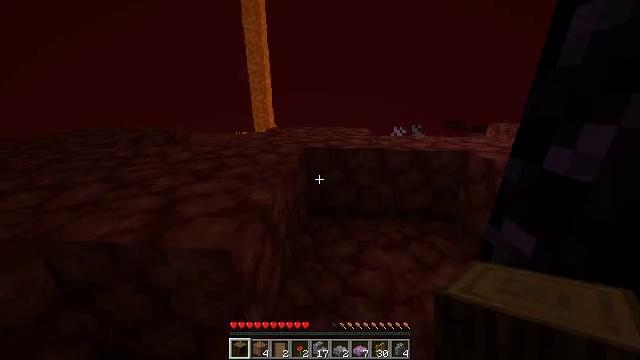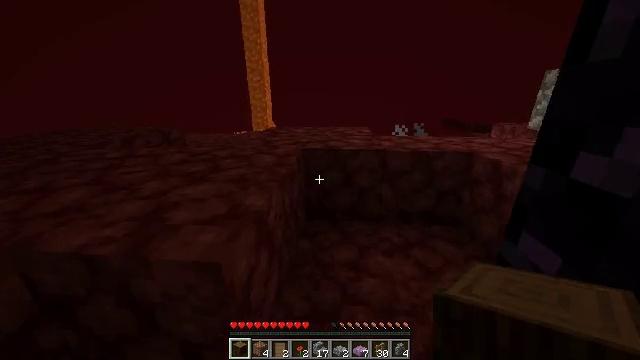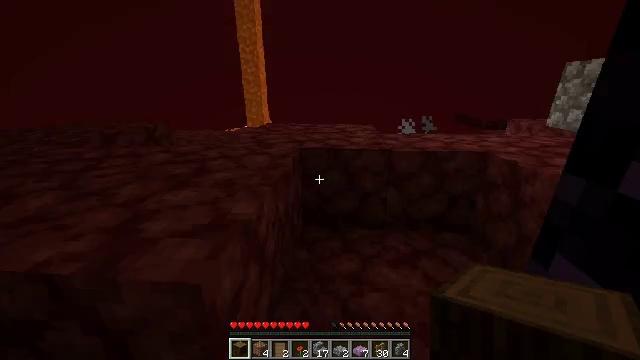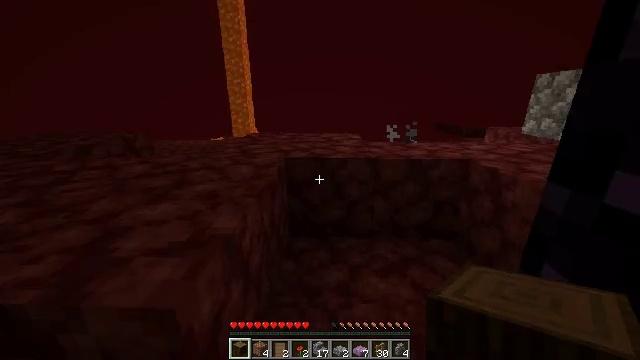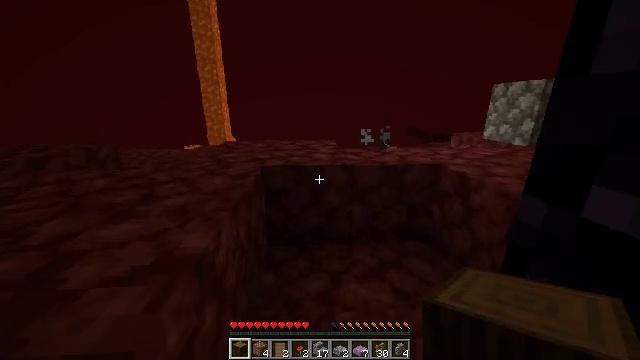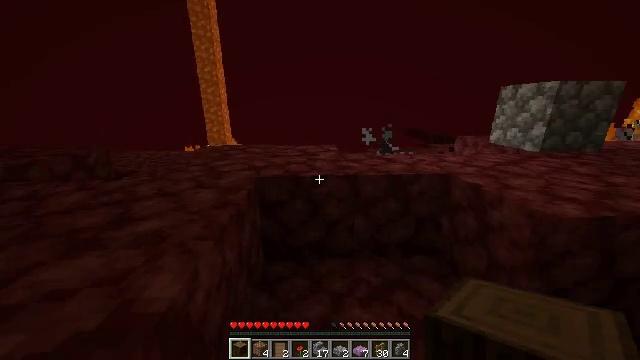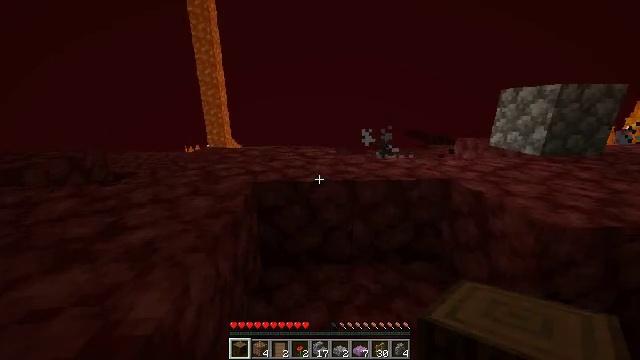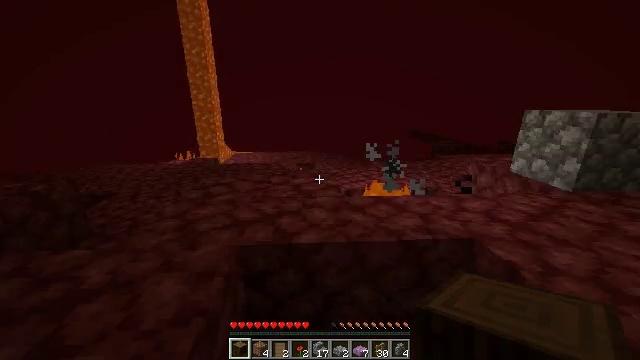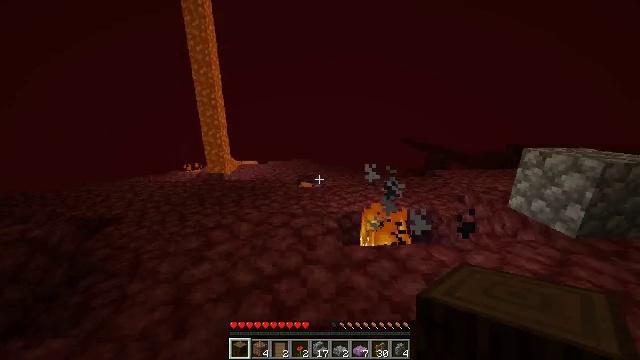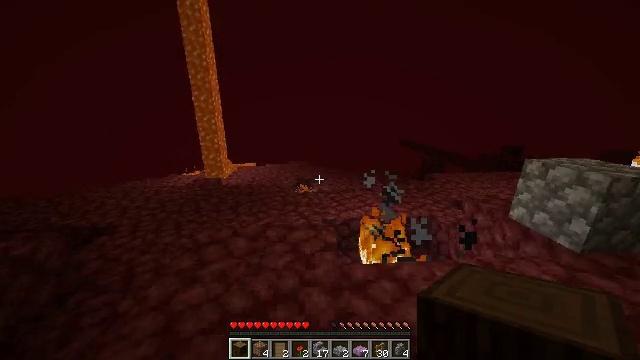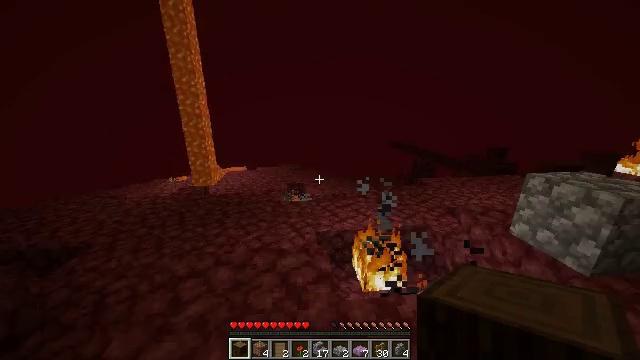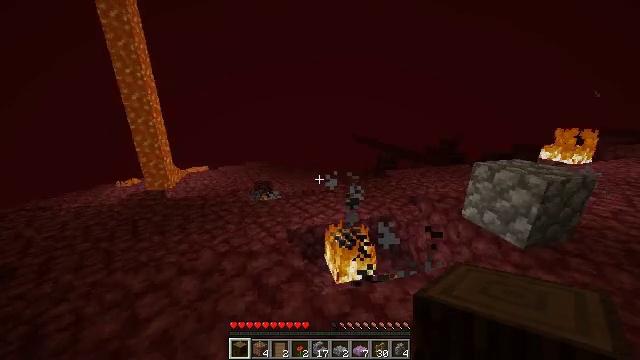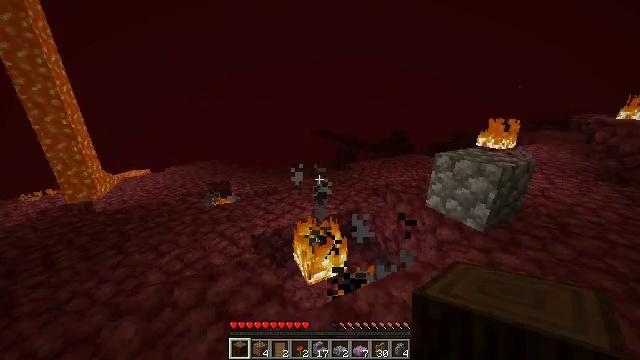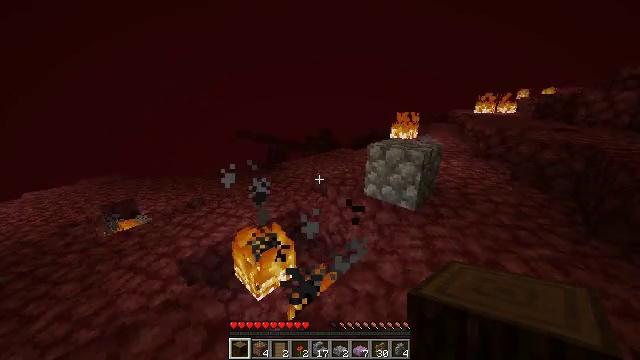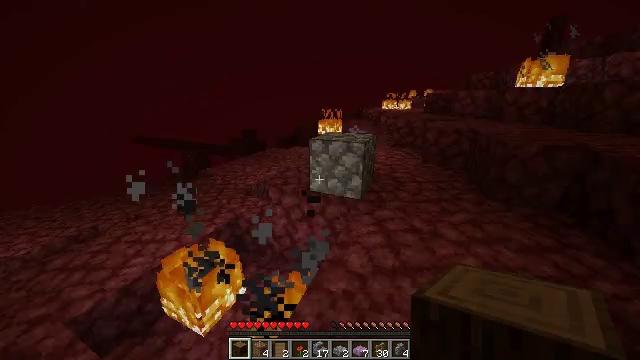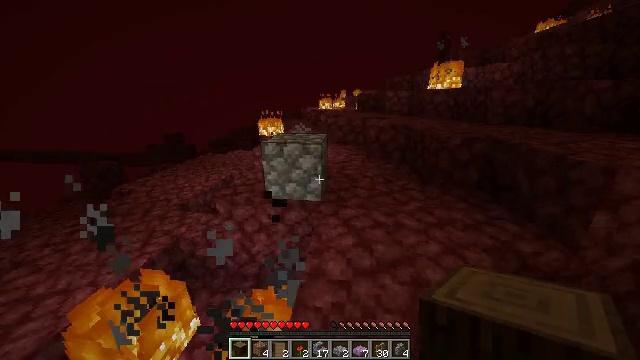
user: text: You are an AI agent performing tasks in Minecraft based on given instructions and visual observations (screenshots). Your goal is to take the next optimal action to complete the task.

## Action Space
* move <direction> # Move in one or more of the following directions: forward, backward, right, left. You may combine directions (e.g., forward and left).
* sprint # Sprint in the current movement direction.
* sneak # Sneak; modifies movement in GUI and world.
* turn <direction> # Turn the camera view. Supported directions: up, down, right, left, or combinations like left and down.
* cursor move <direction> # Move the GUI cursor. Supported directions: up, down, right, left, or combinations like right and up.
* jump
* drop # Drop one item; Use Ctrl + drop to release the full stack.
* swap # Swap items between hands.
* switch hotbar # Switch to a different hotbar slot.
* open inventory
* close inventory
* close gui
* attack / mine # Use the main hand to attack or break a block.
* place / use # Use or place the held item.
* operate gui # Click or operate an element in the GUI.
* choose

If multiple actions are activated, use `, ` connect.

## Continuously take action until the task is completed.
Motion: motion action
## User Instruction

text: Remove the fire source.
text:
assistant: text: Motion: no_op
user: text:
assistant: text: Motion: no_op
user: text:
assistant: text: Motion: turn right and up
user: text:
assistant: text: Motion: move forward, sprint, turn right and up
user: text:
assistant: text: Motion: move forward, sprint
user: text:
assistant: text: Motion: move forward, sprint, jump
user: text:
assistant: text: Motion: move forward, sprint, jump
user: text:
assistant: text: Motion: move forward, sprint, jump
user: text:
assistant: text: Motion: move forward, sprint, jump
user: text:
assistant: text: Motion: move forward, sprint, turn right, jump
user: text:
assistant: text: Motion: move forward and move left, sprint, turn right and down, jump
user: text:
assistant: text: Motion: move forward and move left, sprint, turn right and down, jump
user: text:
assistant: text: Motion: move forward and move left, sprint, turn right, jump
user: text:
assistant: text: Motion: move forward and move left, sprint, turn right, jump
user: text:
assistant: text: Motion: move forward, sprint, turn right, jump
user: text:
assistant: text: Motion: move forward, sprint, turn right, jump
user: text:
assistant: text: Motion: move forward, sprint, turn up
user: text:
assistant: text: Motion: move forward, sprint
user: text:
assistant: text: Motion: move forward, sprint
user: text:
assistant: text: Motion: move forward, sprint
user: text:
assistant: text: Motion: move forward, sprint, turn right
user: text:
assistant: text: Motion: move forward, sprint, turn right and up
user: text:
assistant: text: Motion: move forward, sprint, turn right
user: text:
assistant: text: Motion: move forward, sprint, turn right
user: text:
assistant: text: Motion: move forward, sprint
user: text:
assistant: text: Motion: move forward, sprint, jump
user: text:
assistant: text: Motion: move forward, sprint, jump
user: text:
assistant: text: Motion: move forward, sprint, jump
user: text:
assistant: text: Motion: move forward, sprint, jump
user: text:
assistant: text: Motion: move forward, sprint, jump